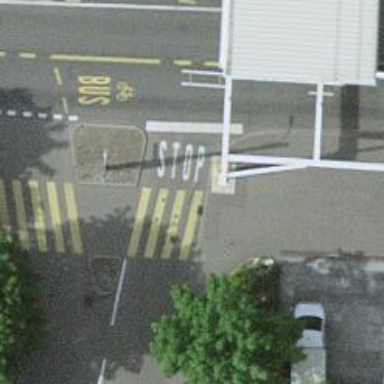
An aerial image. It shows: Kerb serving as barrier.